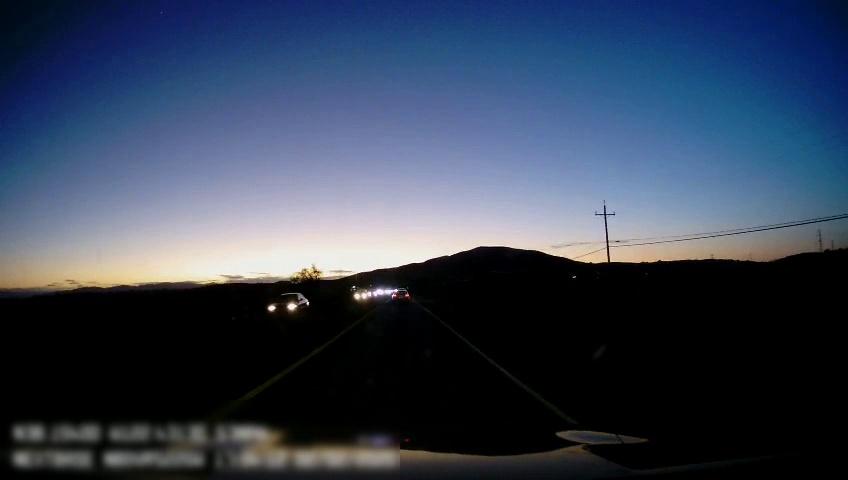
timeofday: Dusk/Dawn/Twilight
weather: Other
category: Drivable Space
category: Vehicles | Car
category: Vehicles | SUV
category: Vehicles | Car
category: Lanes | Current Lane
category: Lanes | Current Lane